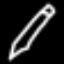
Label: pencil